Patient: sex M, age 81
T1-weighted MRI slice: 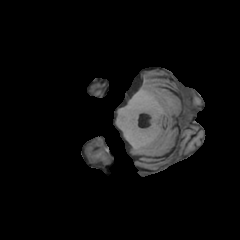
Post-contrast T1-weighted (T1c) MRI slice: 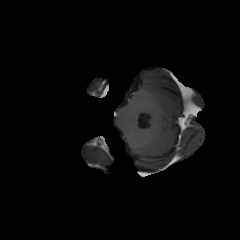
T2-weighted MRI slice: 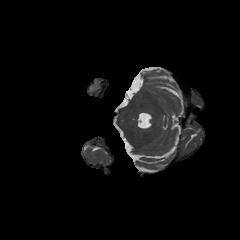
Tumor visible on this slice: no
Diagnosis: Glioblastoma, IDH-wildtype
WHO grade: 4